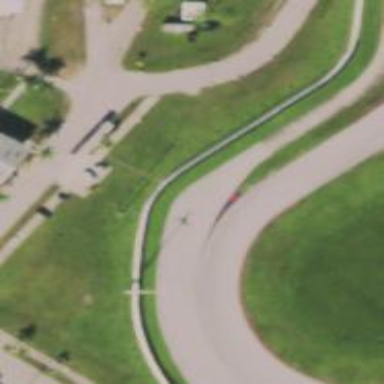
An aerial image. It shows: Motor sport raceway.